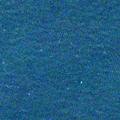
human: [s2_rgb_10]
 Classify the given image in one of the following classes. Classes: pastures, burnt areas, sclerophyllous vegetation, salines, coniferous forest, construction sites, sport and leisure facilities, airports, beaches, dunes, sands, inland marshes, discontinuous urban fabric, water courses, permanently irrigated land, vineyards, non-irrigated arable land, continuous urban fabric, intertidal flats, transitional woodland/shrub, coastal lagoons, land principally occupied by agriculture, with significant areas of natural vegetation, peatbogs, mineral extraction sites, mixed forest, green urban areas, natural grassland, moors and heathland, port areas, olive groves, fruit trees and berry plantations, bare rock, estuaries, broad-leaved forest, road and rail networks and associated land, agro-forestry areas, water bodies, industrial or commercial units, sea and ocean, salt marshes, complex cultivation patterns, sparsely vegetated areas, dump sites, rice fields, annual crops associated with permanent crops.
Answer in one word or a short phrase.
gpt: sea and ocean